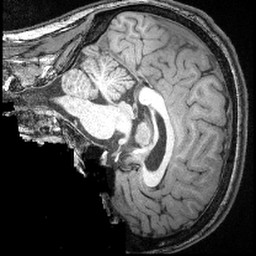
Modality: T1w
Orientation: sagittal
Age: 26
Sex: male
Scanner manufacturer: siemens
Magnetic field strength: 3 T
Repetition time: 2.4 s
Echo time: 0.00374 s